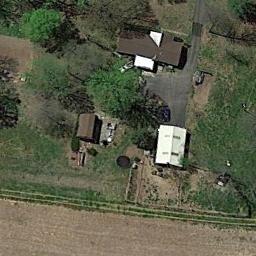
Label: residential